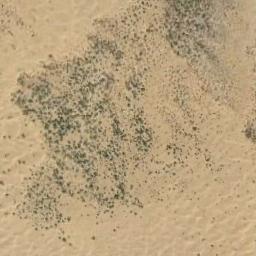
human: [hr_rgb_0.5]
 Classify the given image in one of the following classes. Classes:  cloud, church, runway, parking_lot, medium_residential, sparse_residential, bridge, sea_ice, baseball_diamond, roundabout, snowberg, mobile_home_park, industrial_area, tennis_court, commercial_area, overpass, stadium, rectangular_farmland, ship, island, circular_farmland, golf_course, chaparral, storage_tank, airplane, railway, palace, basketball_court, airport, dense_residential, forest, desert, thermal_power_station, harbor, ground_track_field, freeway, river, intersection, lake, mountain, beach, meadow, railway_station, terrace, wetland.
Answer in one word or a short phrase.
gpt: chaparral